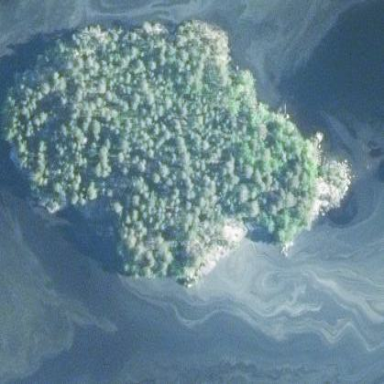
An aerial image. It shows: Islet surrounded by woodland.